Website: macys
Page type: customer-info-address
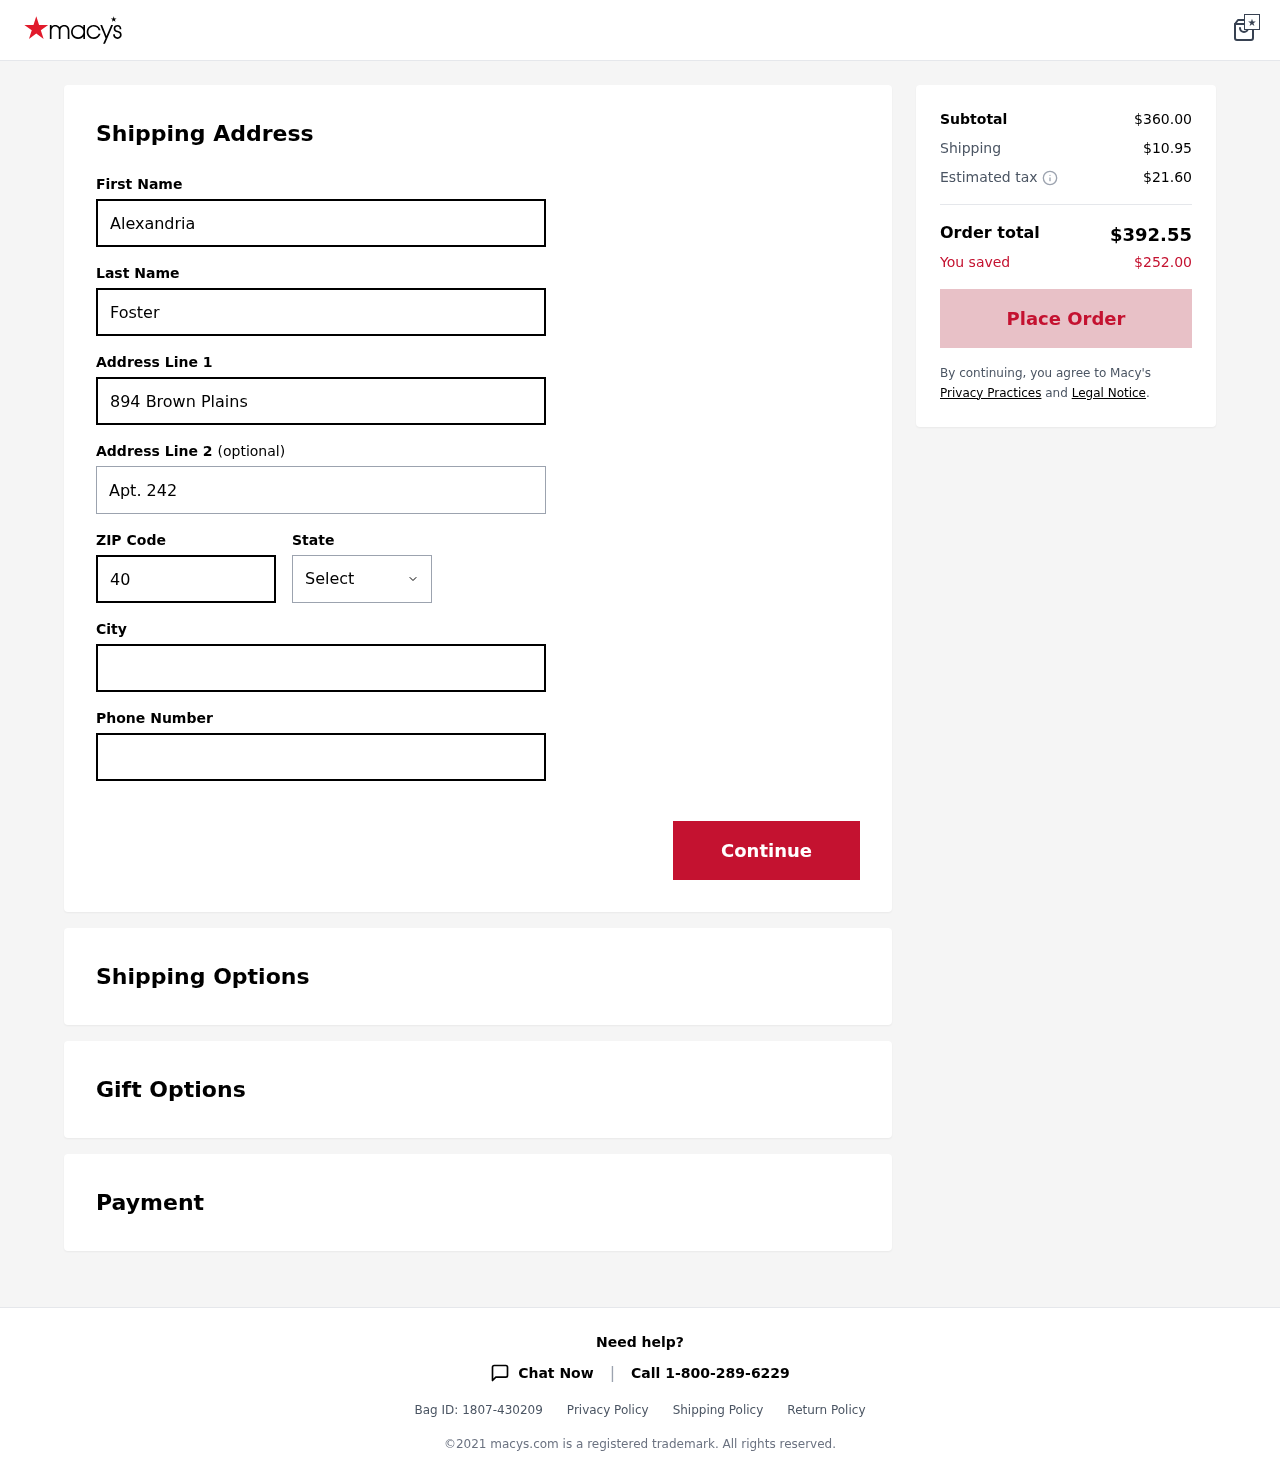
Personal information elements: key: PII_CITY
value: West Spencerfurt
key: PII_FIRSTNAME
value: Alexandria
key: PII_LASTNAME
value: Foster
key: PII_PHONE
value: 3293913547
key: PII_POSTCODE
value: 40854
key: PII_STATE
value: AS
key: PII_STREET
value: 894 Brown Plains
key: PII_STREET2
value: Apt. 242
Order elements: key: ORDER_SUBTOTAL
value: $360.00
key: ORDER_SHIPPING_COST
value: $10.95
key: ORDER_TAX
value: $21.60
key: ORDER_TOTAL
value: $392.55
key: ORDER_SAVINGS
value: $252.00